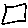
Label: square